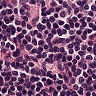
Metastatic tissue present: no